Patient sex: F
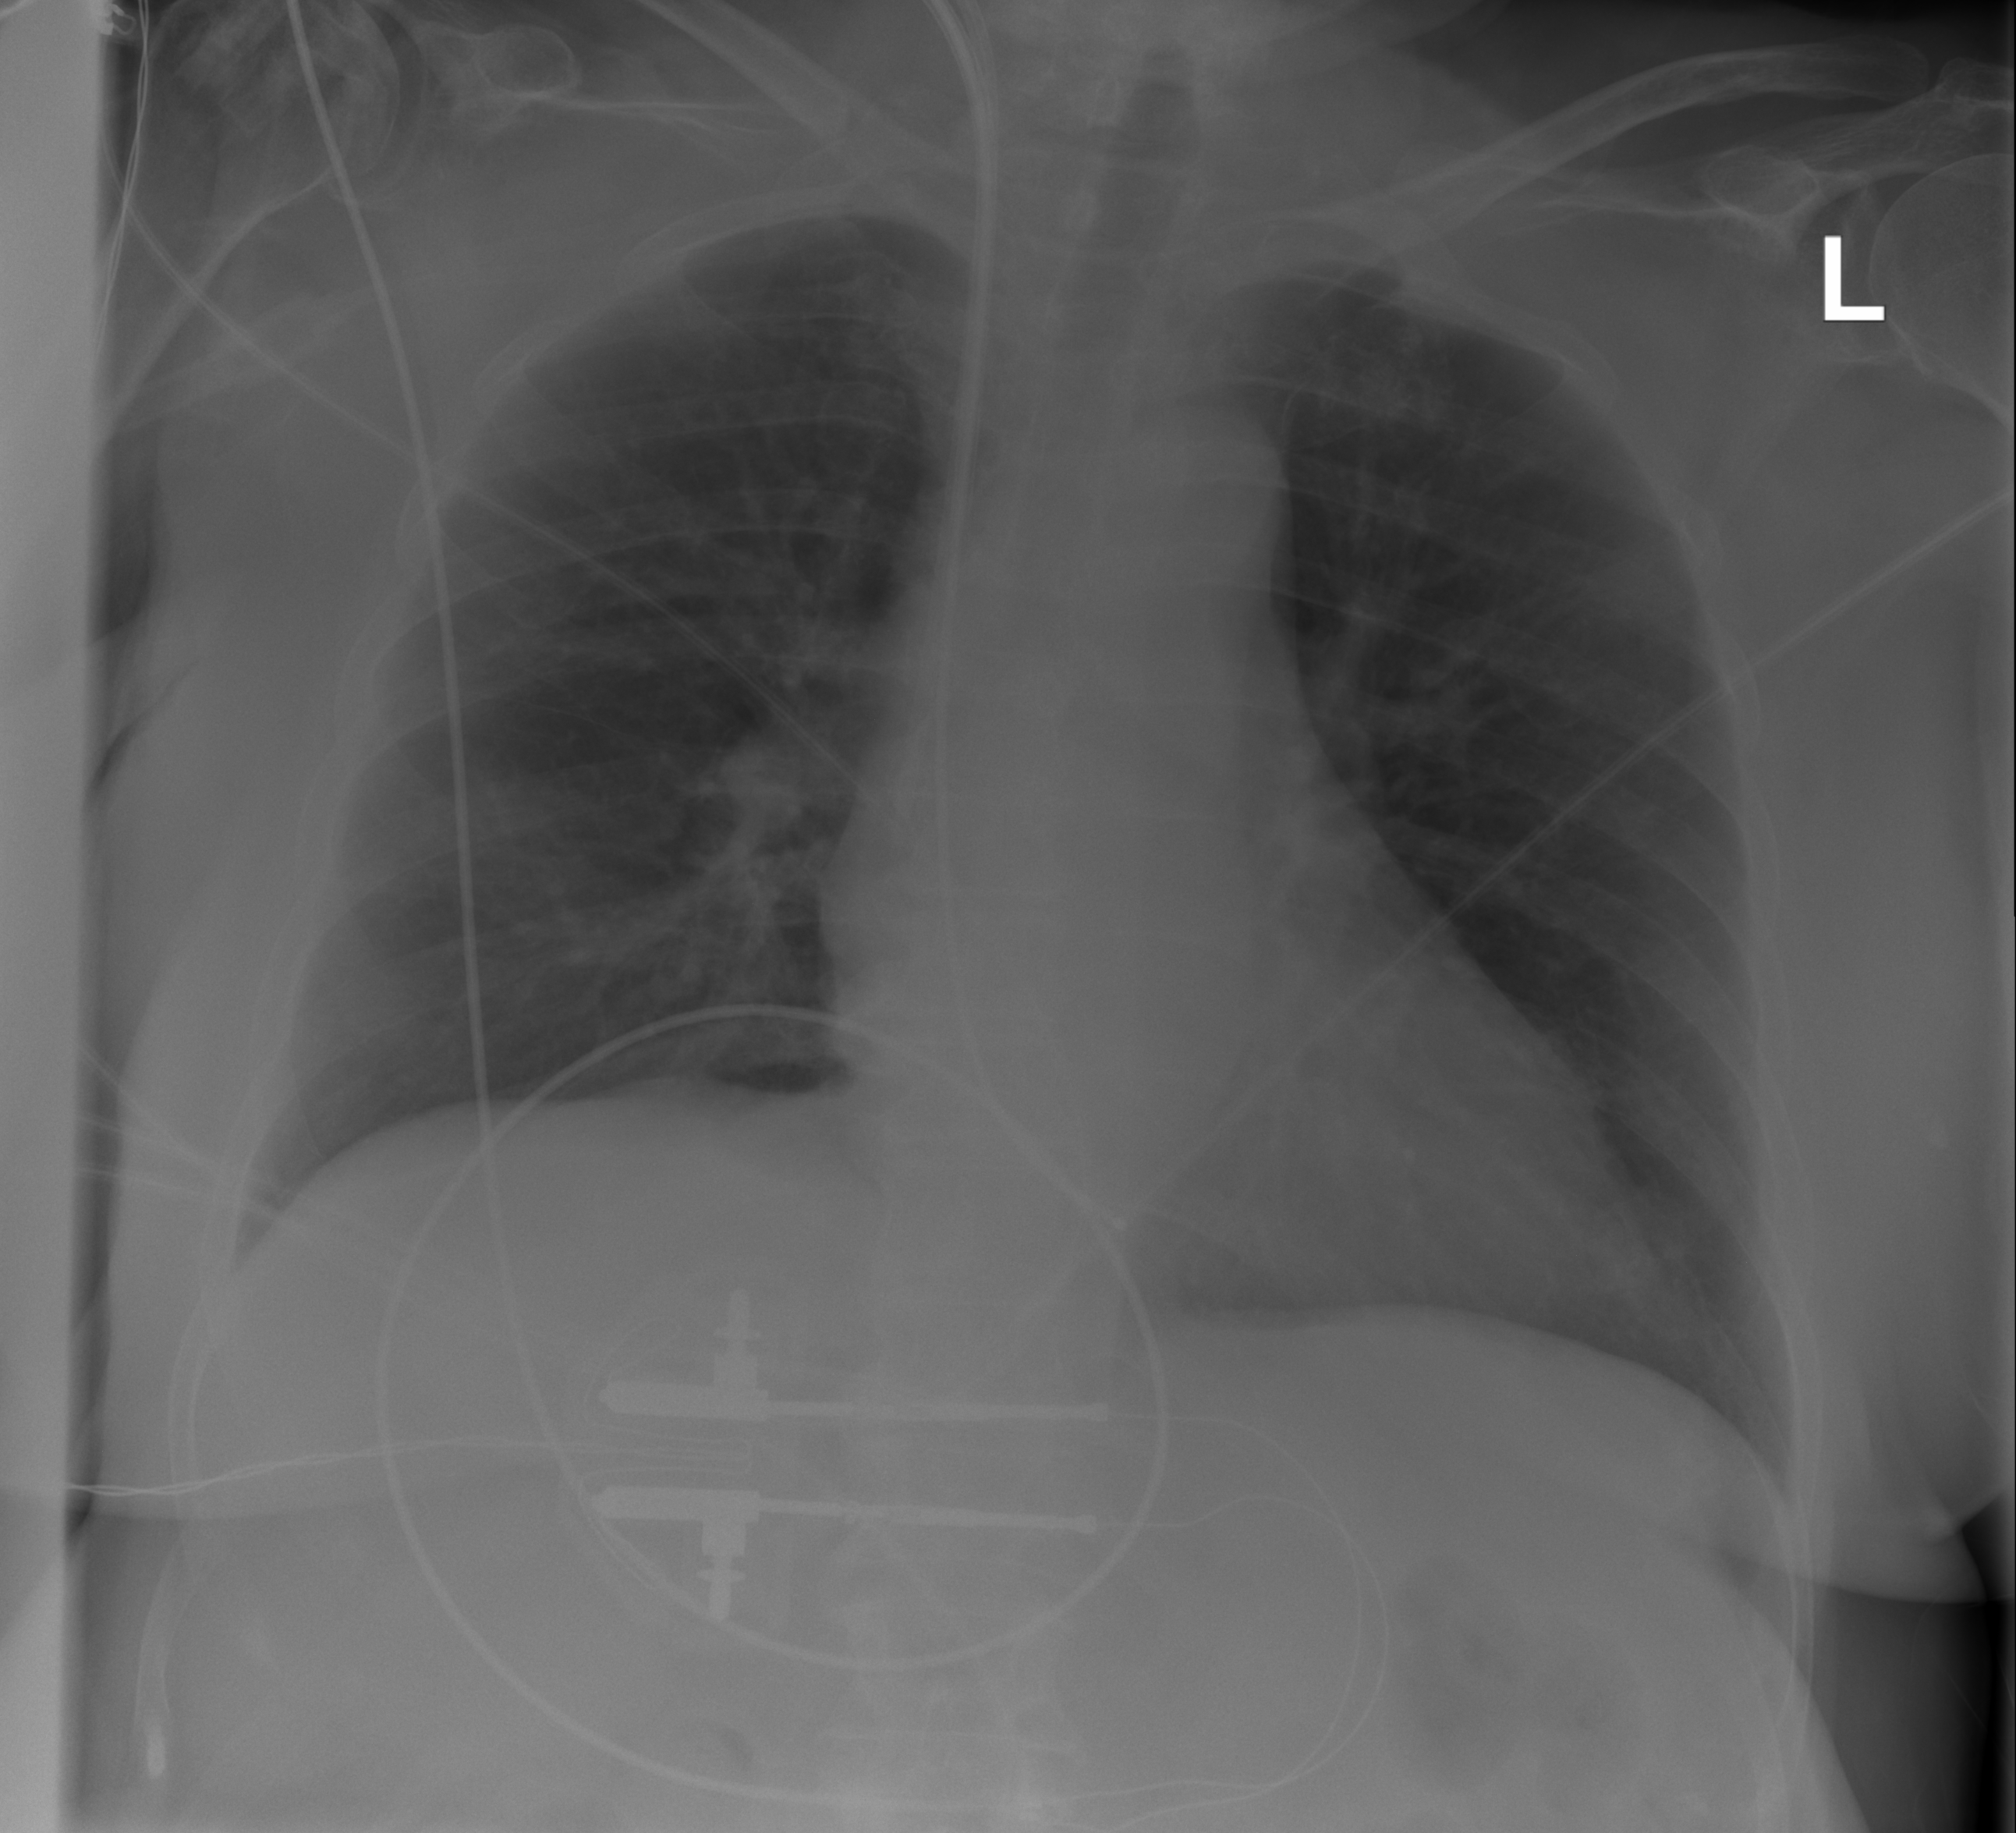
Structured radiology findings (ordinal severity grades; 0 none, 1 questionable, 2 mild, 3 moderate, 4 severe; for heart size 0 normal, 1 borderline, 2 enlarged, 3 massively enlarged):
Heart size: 2
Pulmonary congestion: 2
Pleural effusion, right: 0
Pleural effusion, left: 0
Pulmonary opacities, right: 0
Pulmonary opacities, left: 0
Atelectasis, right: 0
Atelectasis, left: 0